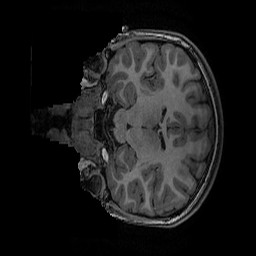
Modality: T1w
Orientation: coronal
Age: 14
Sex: female
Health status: ill
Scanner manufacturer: ge
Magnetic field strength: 3 T
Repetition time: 0.007664 s
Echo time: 0.00342 s